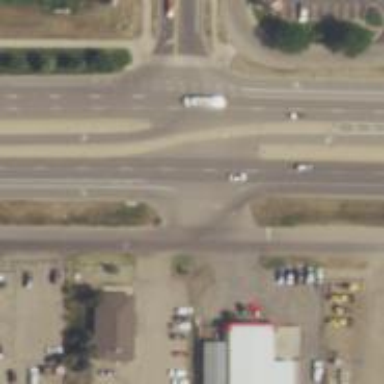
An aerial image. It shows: Asphalt trunk_link road with grade1 tracktype.